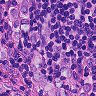
Metastatic tissue present: yes